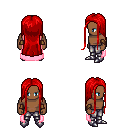
a pixel art fantasy rpg character, male body template, human, dark skin, pink cape, metal pants, red extra-long hairstyle, leather bracers, metal boots, four views (front, back, left, right), 2x2 character sprite sheet, small pixel art, hard edges, no anti-aliasing